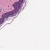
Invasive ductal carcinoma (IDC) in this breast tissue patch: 0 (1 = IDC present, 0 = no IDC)